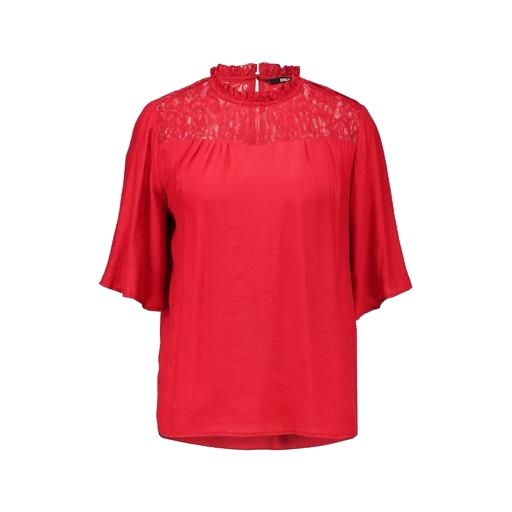
red laced high-neck blouse, red ee chloe top lace, red plus short sleeve lace, white background